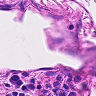
Metastatic tissue present: no